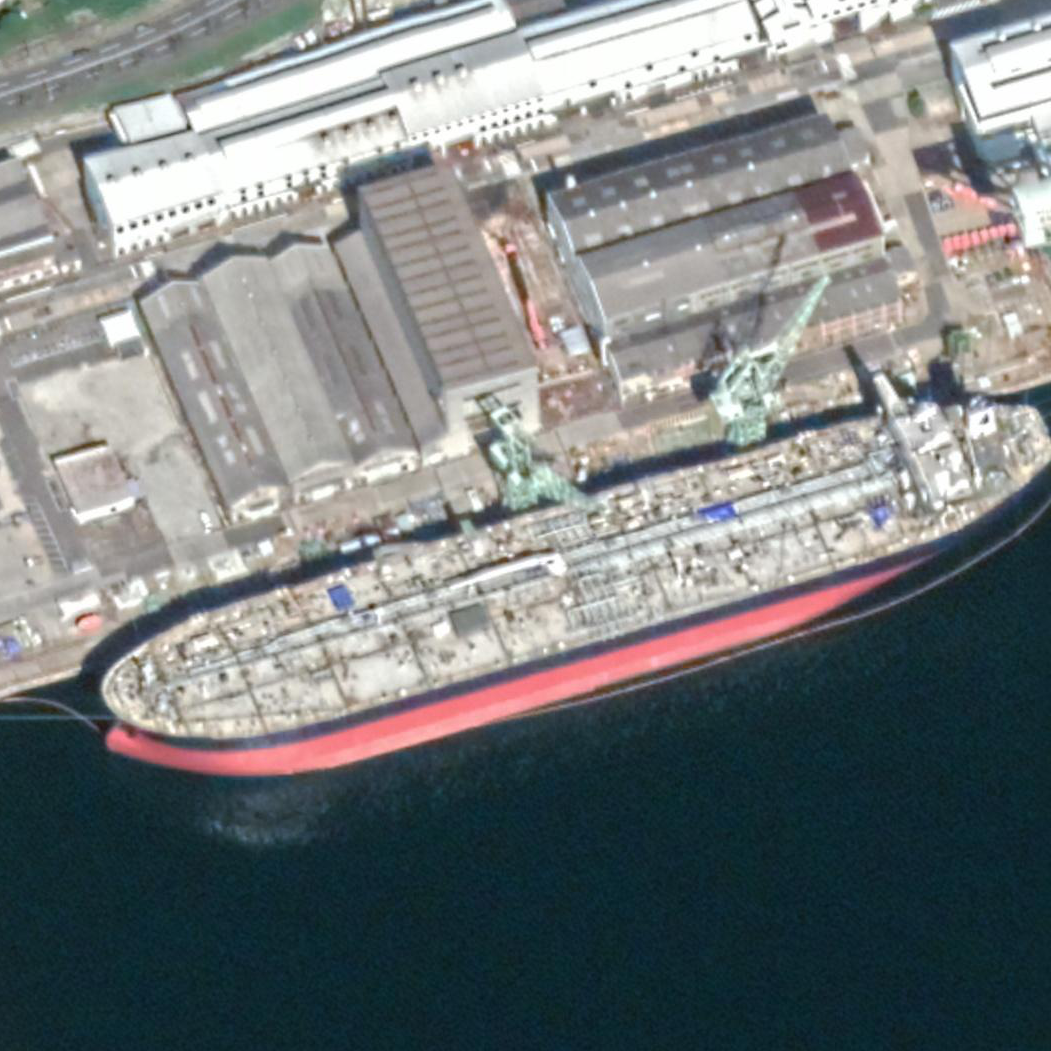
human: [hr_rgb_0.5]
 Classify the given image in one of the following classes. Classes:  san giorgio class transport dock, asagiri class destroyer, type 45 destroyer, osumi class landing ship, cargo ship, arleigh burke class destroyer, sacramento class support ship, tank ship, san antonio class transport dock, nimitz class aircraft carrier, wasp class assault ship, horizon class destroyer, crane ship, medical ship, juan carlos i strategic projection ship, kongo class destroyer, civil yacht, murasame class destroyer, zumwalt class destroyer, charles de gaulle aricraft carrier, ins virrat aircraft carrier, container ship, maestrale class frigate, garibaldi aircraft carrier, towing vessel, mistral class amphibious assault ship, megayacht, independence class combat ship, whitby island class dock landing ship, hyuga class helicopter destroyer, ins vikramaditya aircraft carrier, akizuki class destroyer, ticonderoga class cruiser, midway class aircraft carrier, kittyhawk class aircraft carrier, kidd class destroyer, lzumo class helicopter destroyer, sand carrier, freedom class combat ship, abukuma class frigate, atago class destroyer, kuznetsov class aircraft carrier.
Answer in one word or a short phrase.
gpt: Tank ship